Question: I have feature based branching model. Development is performed in feature branch. When is feature done, branch is merged back to main. Every commit have associated task.
Is there way to get list of task which was associated with all commits between build x and build y?
I found a lot of questions about it, but they was a bit outdated.
Thank you.

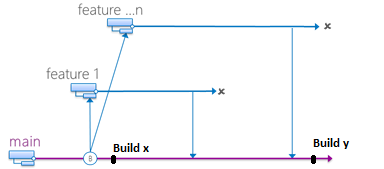
Answer: When you do a build TFS automatically updates the "Integrated In" field on any associated tasks with the build name. You should easily be able to create what you are looking for through querying work it's tracking.